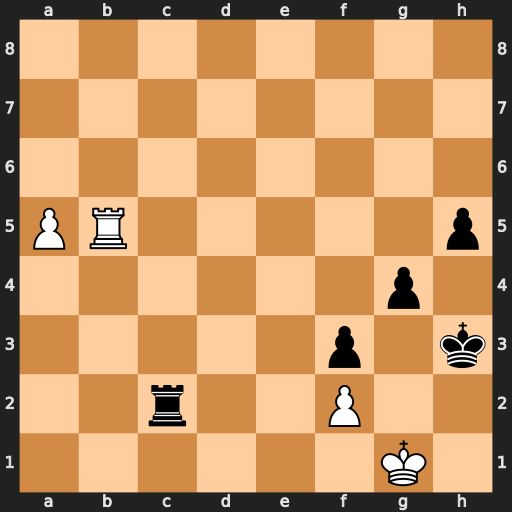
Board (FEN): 8/8/8/PR5p/6p1/5p1k/2r2P2/6K1
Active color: w
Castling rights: -
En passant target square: -
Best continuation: Rxh5#